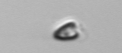
Label: Pyramimonas